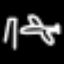
Label: airplane